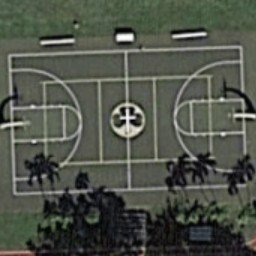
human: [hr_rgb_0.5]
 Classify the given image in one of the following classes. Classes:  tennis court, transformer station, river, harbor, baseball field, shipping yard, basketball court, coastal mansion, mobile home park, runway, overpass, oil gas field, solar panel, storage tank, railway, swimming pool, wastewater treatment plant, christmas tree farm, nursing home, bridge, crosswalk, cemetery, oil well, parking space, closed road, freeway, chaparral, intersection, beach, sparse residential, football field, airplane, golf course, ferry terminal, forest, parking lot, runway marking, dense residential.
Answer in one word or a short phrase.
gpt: basketball court